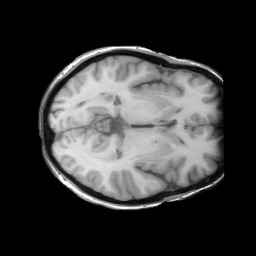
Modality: T1w
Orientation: axial
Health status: ill
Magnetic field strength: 3 T